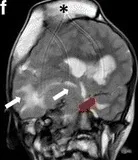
Clinical and radiologic presentation of the index PS patient. Coronal T2 weighted images (f) show hyperostosis of the right fronto-parietal cranial vault (black asterisk), extensive malformation of the right hemisphere with white matter changes in the periventricular region (white arrows); malformation of cortex in the left perisylvian region (red arrow).
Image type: radiology (mri)